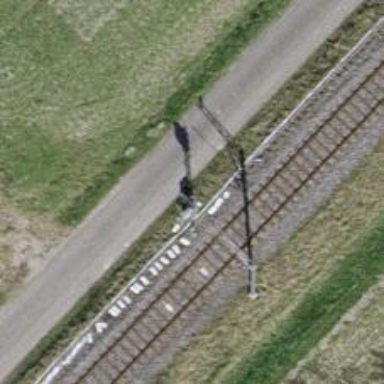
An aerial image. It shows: Railway signal.